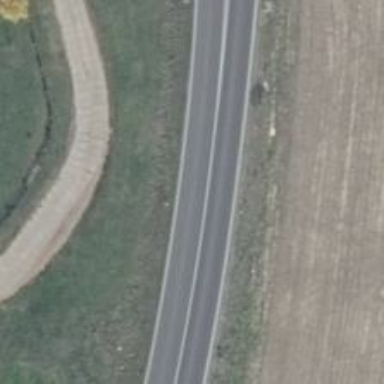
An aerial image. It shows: Primary road with asphalt surface.